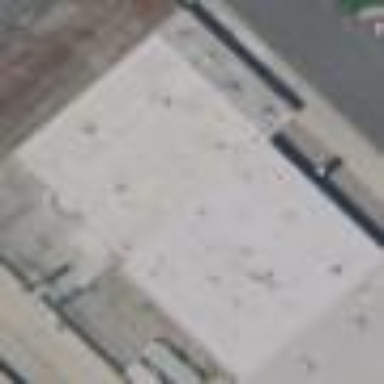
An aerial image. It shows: Warehouse building.